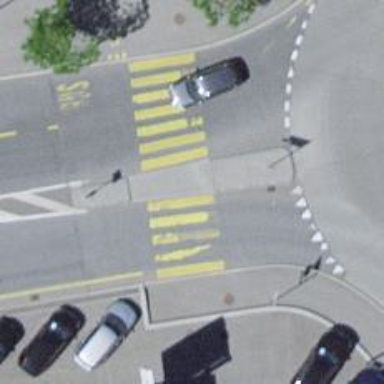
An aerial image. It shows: Uncontrolled crossing with central island on the road.